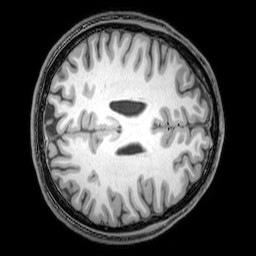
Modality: T1w
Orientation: axial
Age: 20
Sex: male
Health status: healthy
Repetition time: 0.081 s
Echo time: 0.037 s